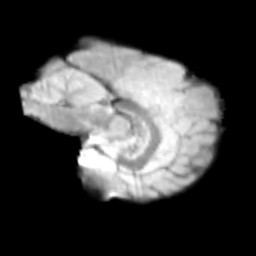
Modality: T2w
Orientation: sagittal
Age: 13
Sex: male
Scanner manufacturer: siemens
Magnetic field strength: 3 T
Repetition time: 3.8 s
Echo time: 0.07 s